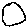
Label: circle